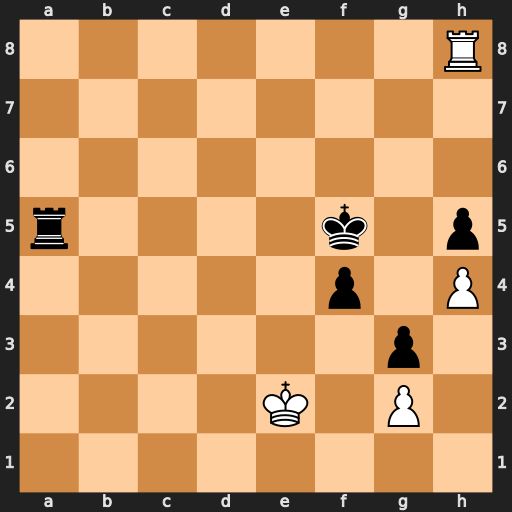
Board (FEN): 7R/8/8/r4k1p/5p1P/6p1/4K1P1/8
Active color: w
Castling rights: -
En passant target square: -
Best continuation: Rxh5+ Kg4 Rxa5